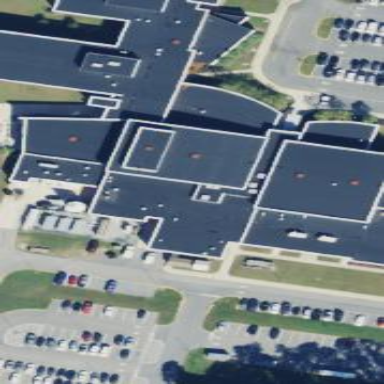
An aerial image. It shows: School building.